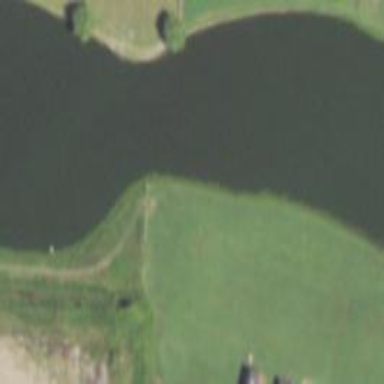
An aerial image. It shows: Peaceful pond surrounded by nature.